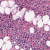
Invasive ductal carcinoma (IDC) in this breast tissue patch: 1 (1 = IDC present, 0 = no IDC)